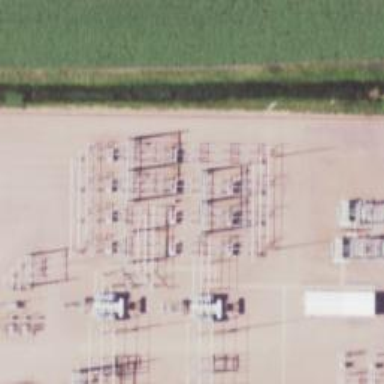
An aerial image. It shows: Switch for power supply.